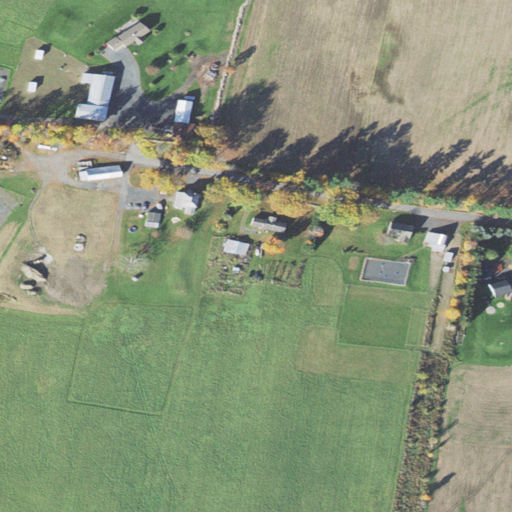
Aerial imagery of mountain in New Hampshire named Storrs Hill containing pasture, open development, low intensity development, mixed forest, and medium intensity development